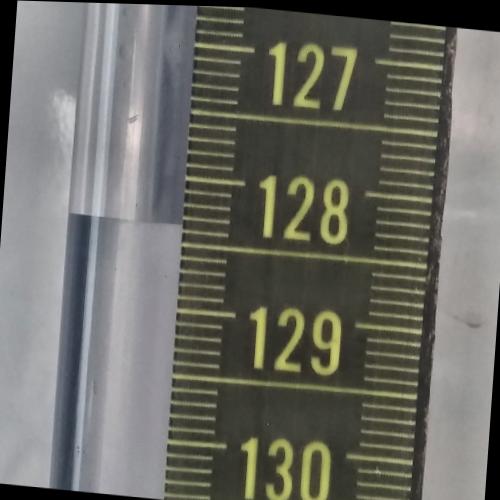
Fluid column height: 128.4 cm